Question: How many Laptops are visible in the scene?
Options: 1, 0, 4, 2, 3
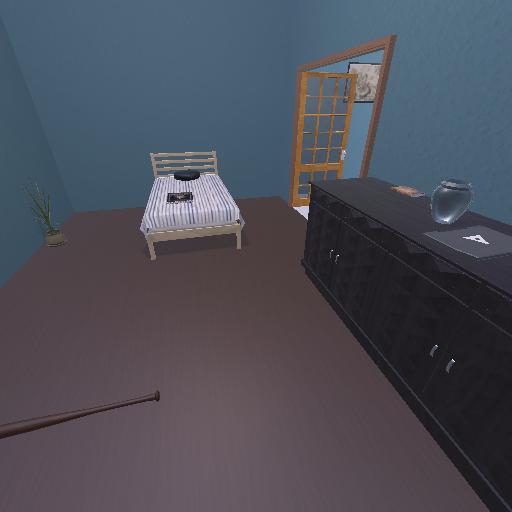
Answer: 1